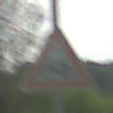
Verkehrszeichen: RadverkehrRechts
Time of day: MorningAfternoon
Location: Outdoor (Nature)
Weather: PartlyCloudy
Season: NotSpecified
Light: Natural